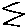
Label: zigzag